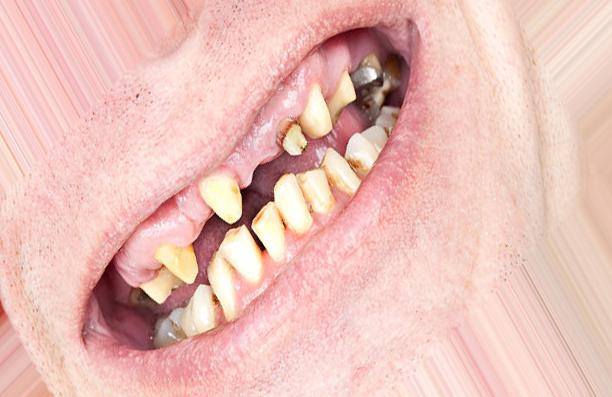
Condition: Caries